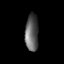
Tissue: prostate
Cell type: Fibroblasts
Senescence score: 0.7531
Nuclear area (px): 480
Mean DAPI intensity: 94.292